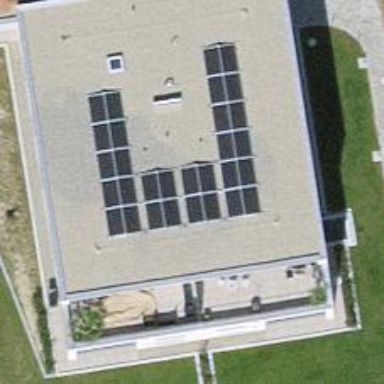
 consisting of solar photovoltaic panels."